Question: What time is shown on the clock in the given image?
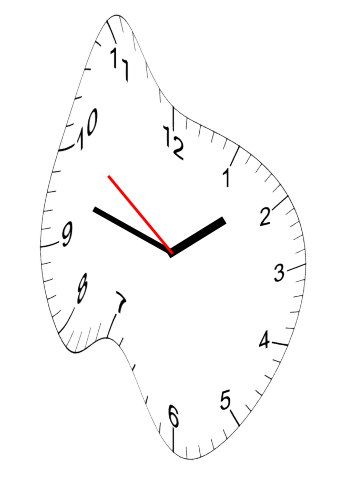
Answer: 01:47:51